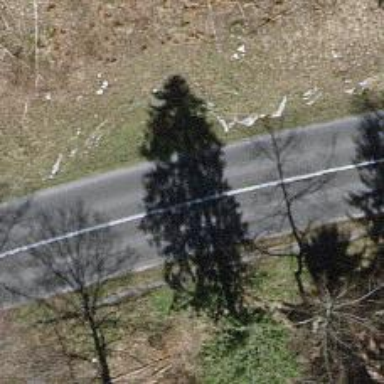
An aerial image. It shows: Secondary road with asphalt surface.